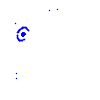
Particle: pion